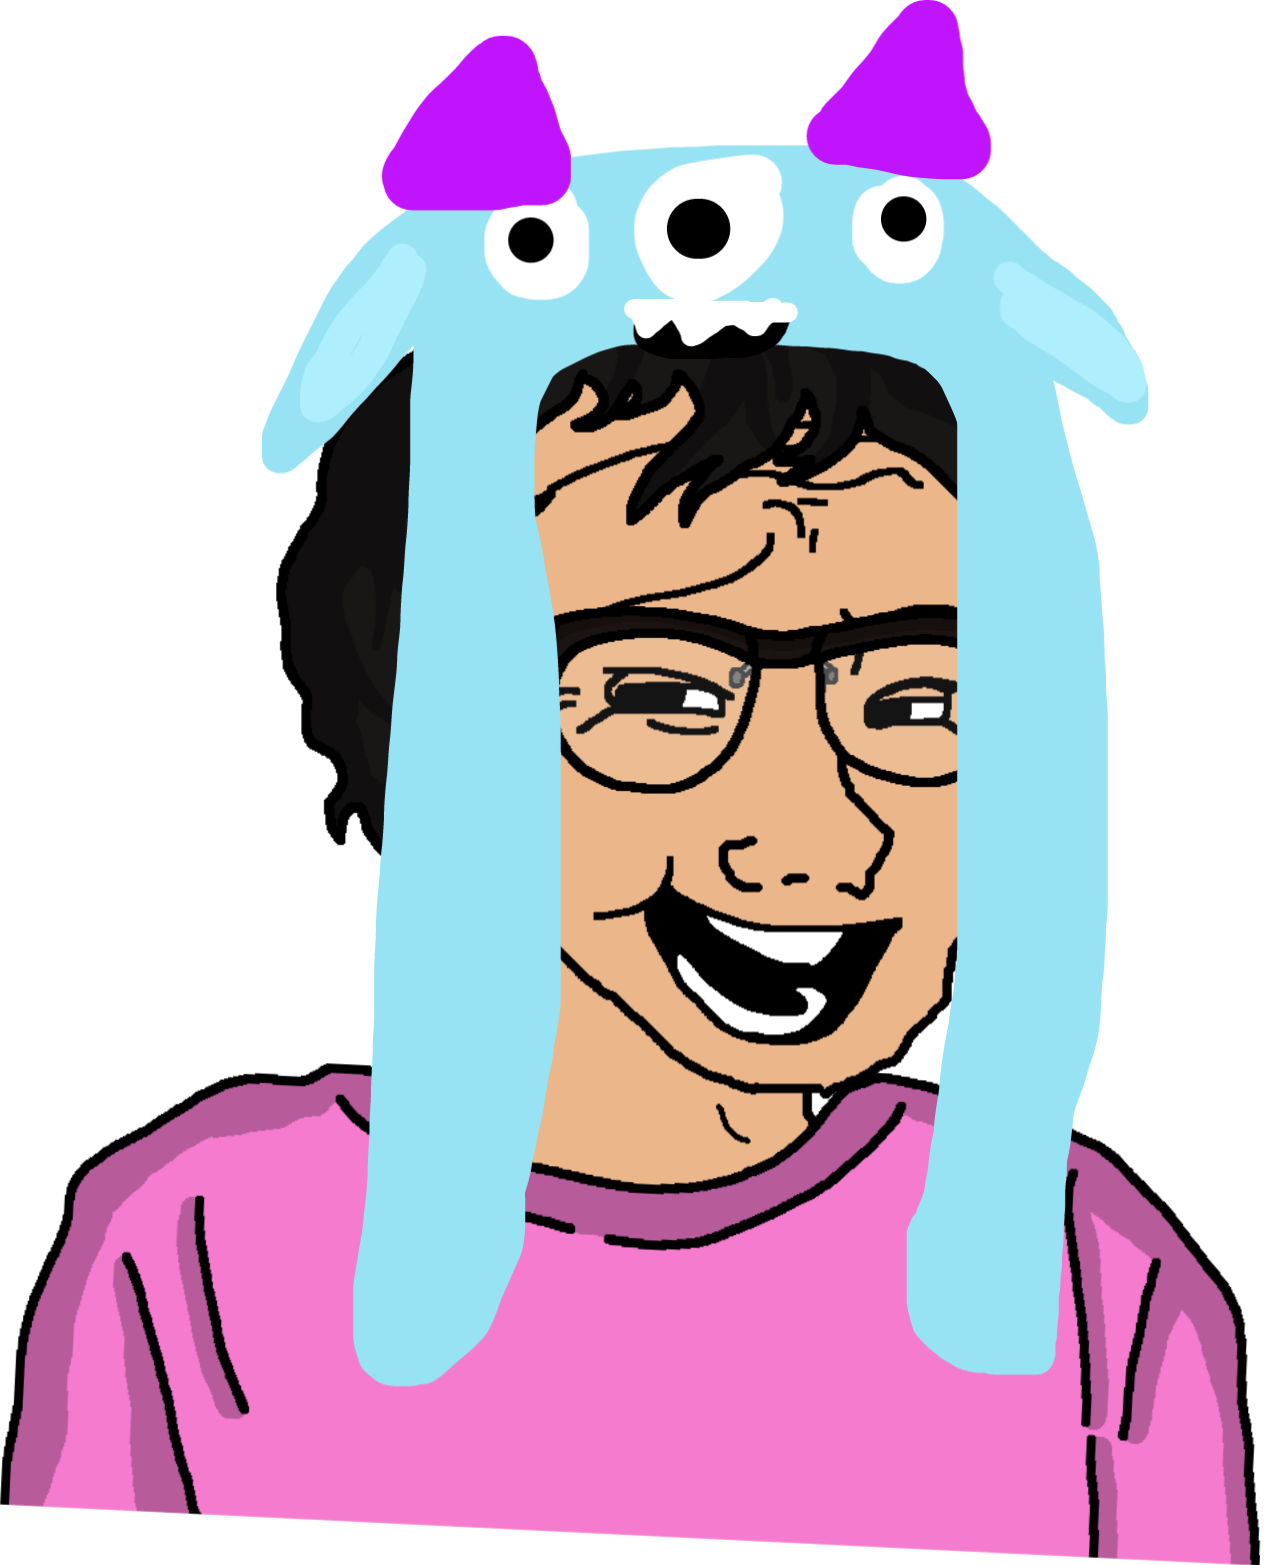
Label: 5_Smugjak